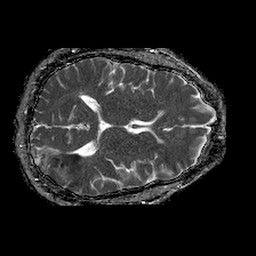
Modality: ADC
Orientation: axial
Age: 53
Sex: male
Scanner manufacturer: philips
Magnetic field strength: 1.5 T
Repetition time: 4.6 s
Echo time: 0.08631 s